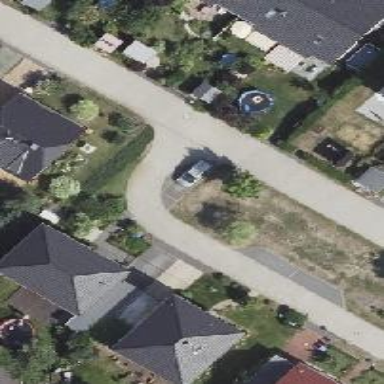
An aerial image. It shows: Living street.